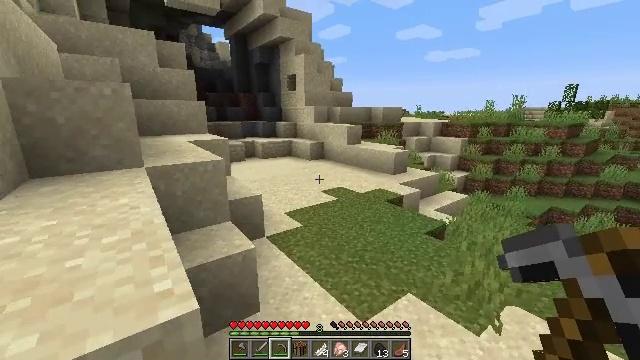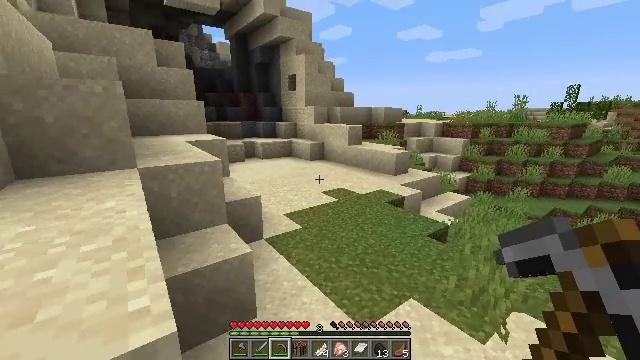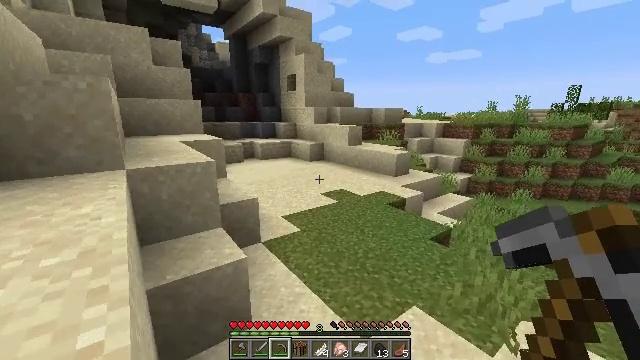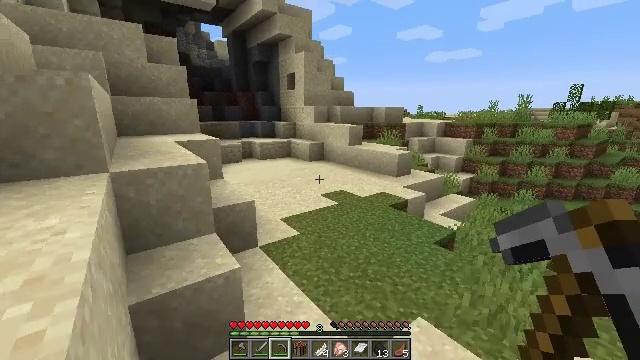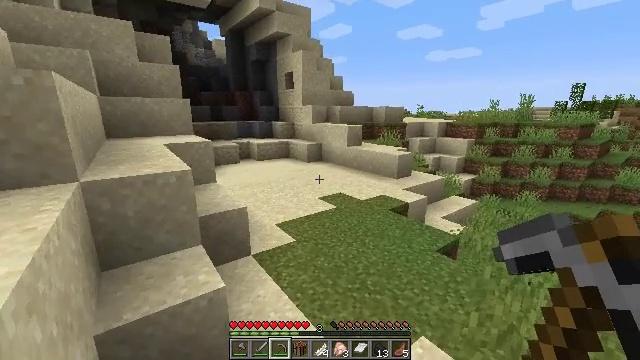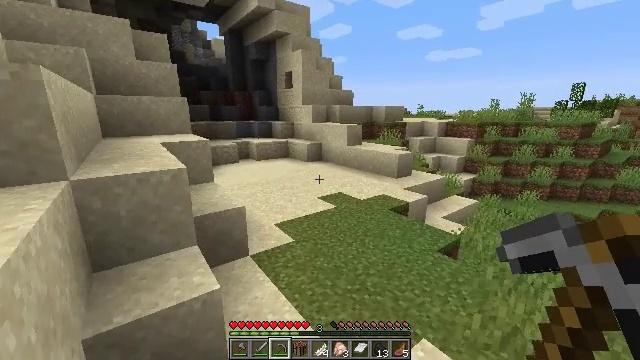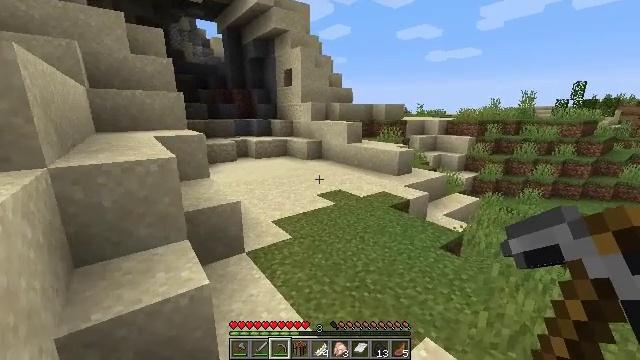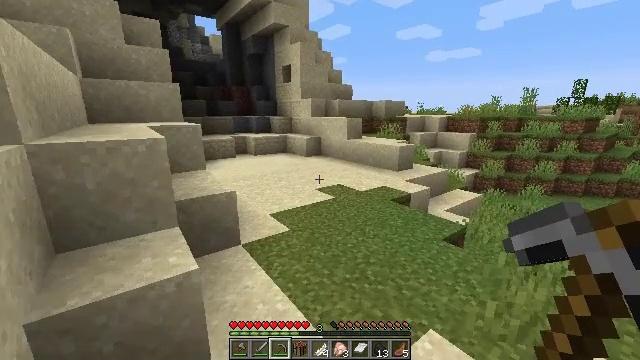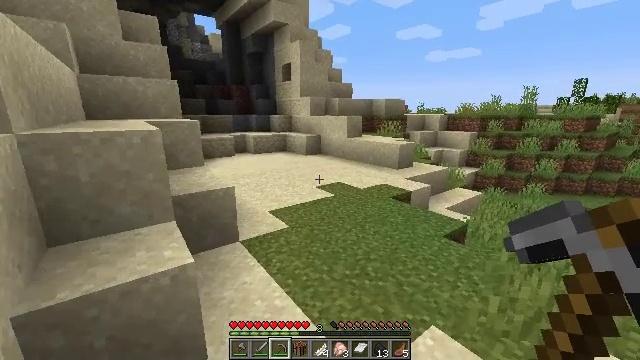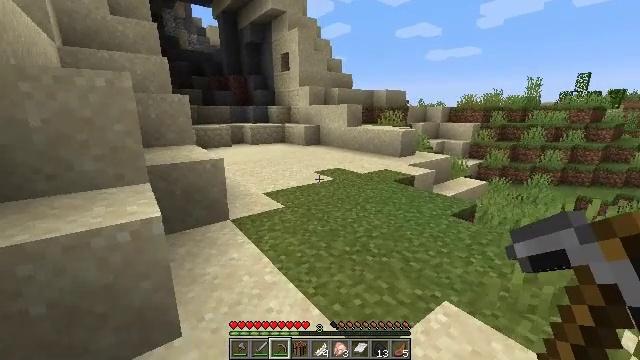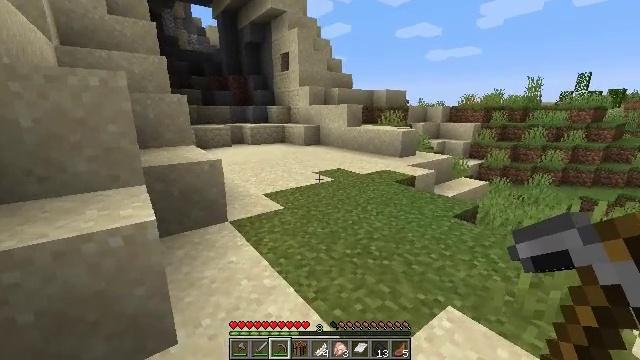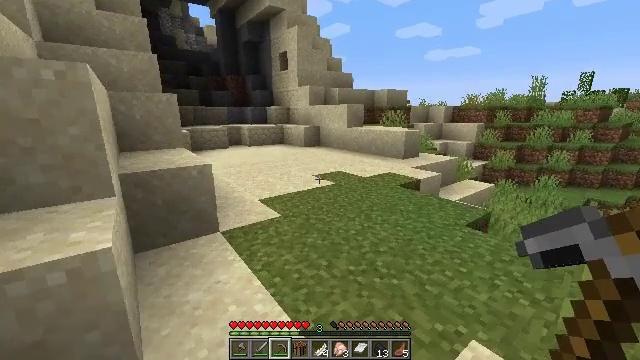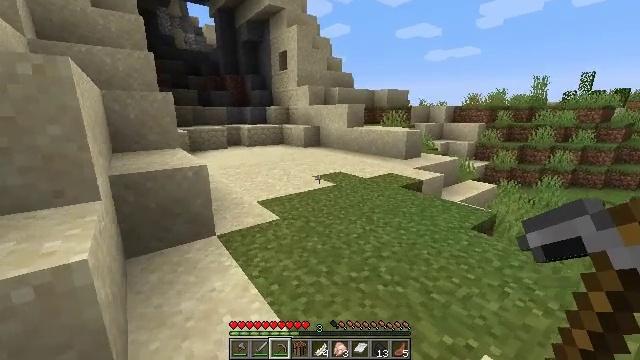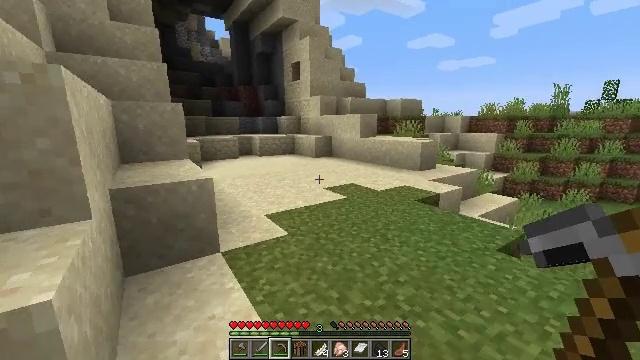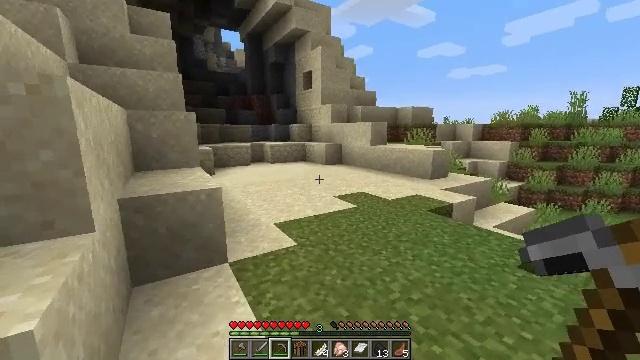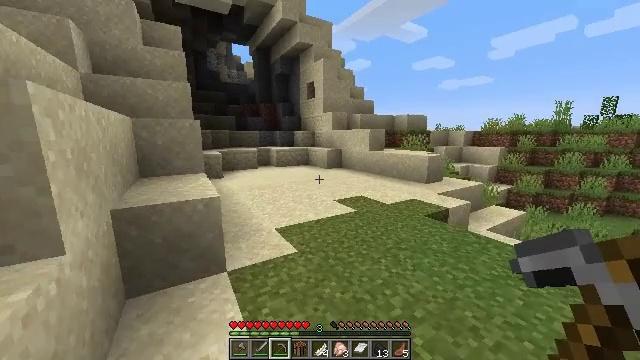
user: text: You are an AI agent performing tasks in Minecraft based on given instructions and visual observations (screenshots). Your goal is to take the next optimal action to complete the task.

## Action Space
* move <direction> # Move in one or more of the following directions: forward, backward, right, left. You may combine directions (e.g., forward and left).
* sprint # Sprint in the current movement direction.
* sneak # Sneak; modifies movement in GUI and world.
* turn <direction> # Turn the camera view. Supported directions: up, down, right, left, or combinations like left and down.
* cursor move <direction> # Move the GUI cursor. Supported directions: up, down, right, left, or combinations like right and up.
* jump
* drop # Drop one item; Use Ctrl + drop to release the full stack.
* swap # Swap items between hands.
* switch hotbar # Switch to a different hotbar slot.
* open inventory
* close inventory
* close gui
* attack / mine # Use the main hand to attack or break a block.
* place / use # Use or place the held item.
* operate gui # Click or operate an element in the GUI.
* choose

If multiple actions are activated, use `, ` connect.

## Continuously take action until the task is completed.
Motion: motion action
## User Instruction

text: Kill the rabbit.
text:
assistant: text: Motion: move forward
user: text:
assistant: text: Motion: move forward
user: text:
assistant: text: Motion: move forward
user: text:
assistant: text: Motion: move forward
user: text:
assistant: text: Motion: move forward
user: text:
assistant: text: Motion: move forward
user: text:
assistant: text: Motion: move forward
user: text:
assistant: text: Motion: move forward
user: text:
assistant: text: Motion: move forward
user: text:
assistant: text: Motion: move forward
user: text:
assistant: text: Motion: move forward
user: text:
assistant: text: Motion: move forward
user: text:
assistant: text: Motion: move forward, sprint, turn left and up
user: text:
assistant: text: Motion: move forward, sprint, turn left and up
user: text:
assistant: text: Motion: move forward, sprint
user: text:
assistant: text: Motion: move forward, sprint
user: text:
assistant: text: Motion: move forward, sprint
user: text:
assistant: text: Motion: move forward, sprint
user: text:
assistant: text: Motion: move forward, sprint, turn left
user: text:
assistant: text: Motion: move forward, sprint
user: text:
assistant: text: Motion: move forward, sprint
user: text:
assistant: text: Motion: move forward, sprint, turn left
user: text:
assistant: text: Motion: move forward, sprint
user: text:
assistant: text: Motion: move forward, sprint
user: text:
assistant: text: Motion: move forward, sprint
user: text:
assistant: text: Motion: move forward, sprint
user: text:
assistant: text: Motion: move forward, sprint, turn left
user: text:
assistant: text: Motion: move forward, sprint
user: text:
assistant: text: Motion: move forward, sprint
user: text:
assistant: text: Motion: move forward, sprint